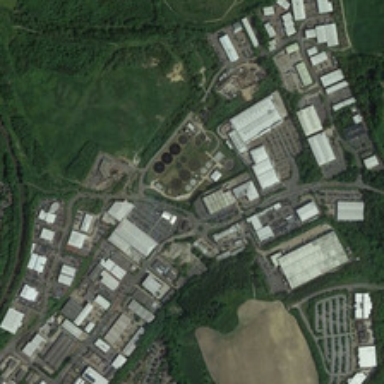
Many green trees are around many buildings in an industrial area .